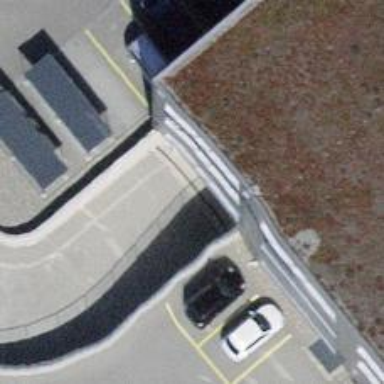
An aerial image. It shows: Parking entrance.